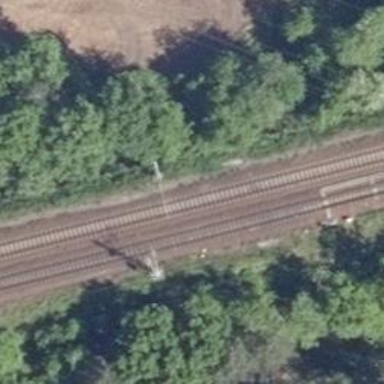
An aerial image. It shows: Railway track with contact lines for electrification.